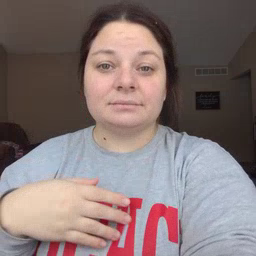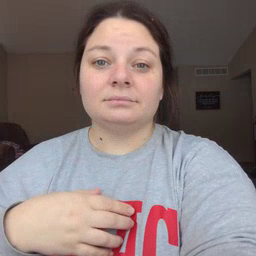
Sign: jeans